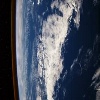
Label: cloud